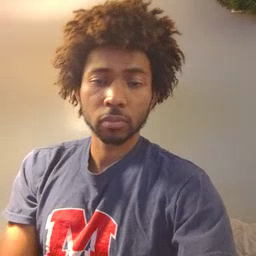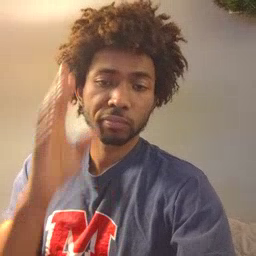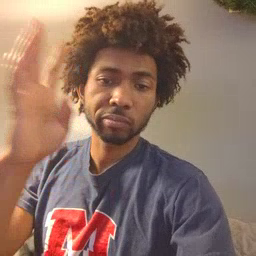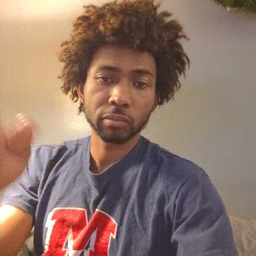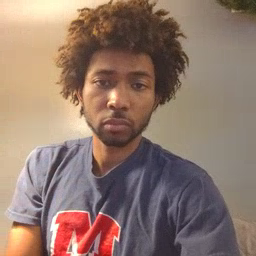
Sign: pretend